Question: Hi I'm trying to create a line similar to this:

My page is composed of sections which alternate in colour as the user scrolls down. However it's a little bland. I am just wondering how to create that border line effect between sections like in the picture?
I know how to do border shadows etc...but when I do it..it affects all sides of the box. I only want the top and bottom bits of the section to be effected...not the sides.
I've also tried using mox box shadows:
'''
-webkit-box-shadow: 0px 7px 5px 0px rgba(50, 50, 50, 0.75);
-moz-box-shadow: 0px 7px 5px 0px rgba(50, 50, 50, 0.75);
box-shadow: 0px 7px 5px 0px rgba(50, 50, 50, 0.75);
'''
but they aren't visible between sections.
Thanks.
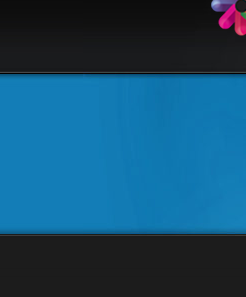
Answer: You will need to add minus px to the shadow to bring it back in.
'''
div {width: 100%;
height: 100px;
box-shadow: 0px 18px 15px -18px rgba(50, 50, 50, 0.75);
}
'''
'''
<div></div>
'''